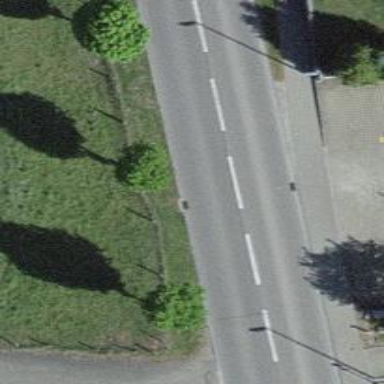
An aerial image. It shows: Tertiary road with asphalt surface.